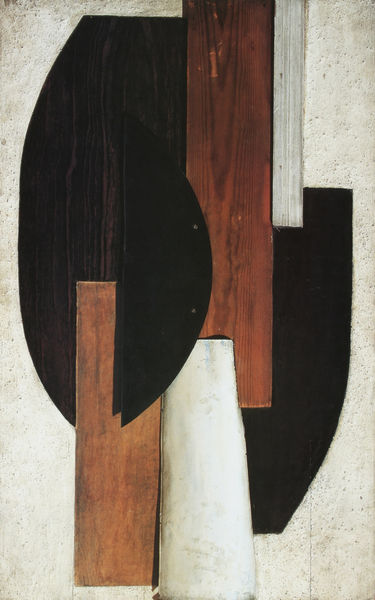
Titel: Auswahl von Materialien
Künstler: Vladimir Lebedev
Standort: St. Petersburg
Institution: Russisches Museum
Schlagwörter: weiß, braun, holz, schwarz, bild, rund, skulptur, relief, abstrakt, flächen, modern, formen, linien, nagel, nägel, collage, linie, stücke, maßerung, objekt, installation, haselnuss, konstruktivismus, holzmaßerung